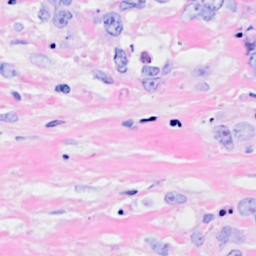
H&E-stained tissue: Breast